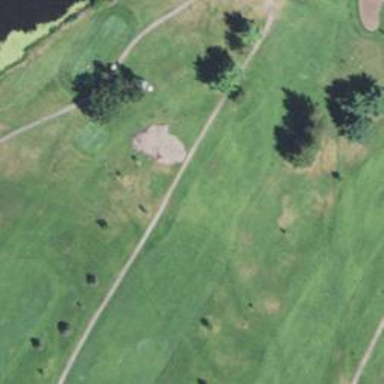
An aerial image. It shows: View of golf hole.